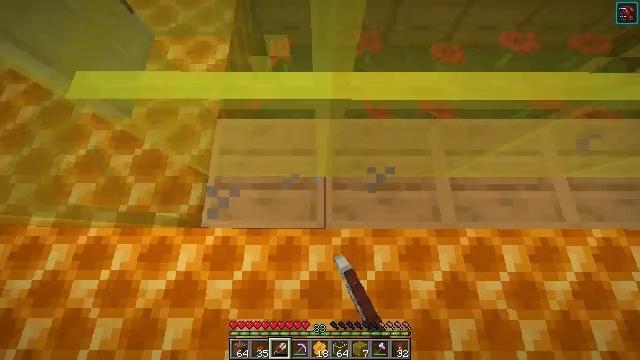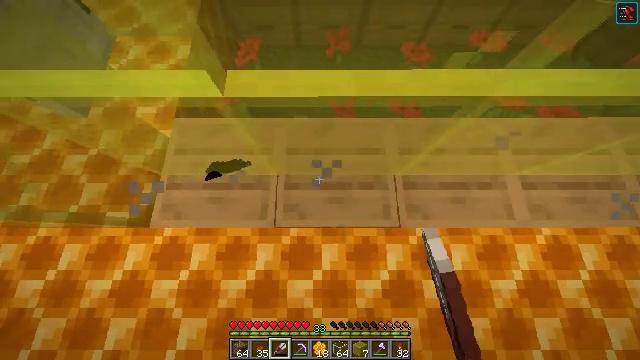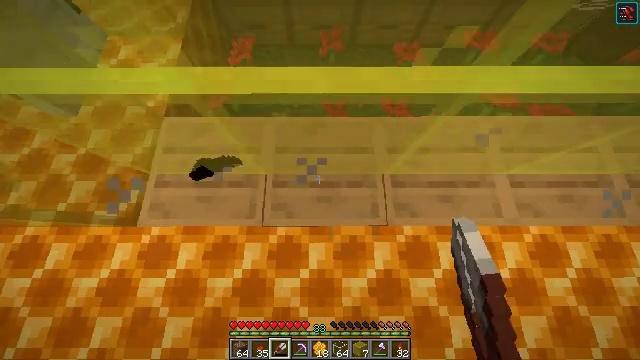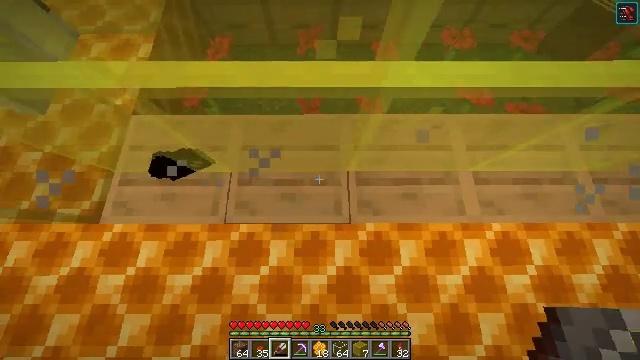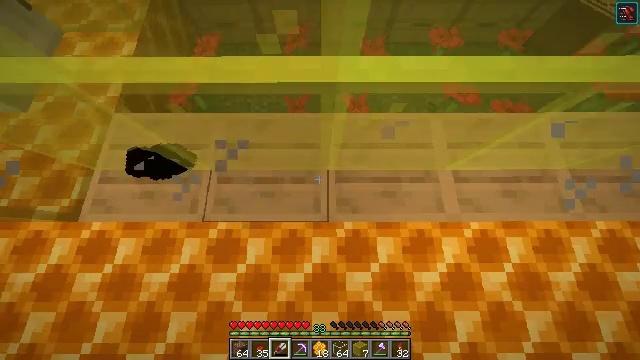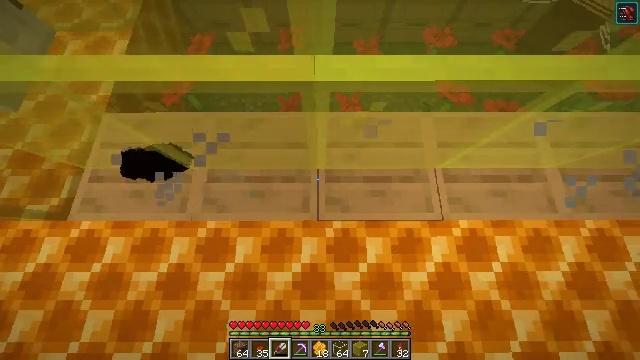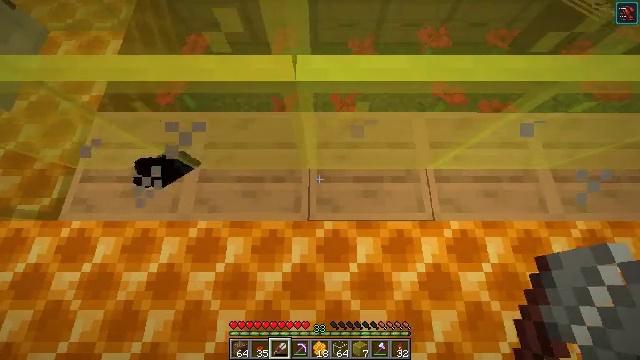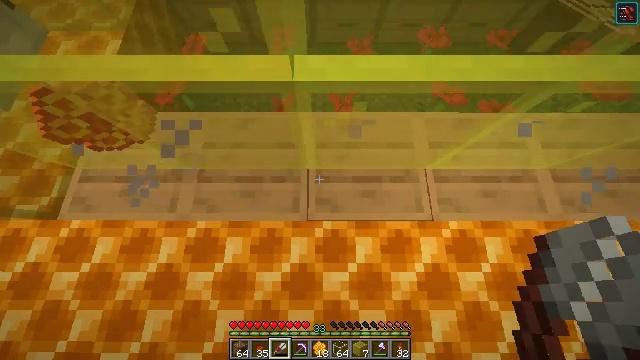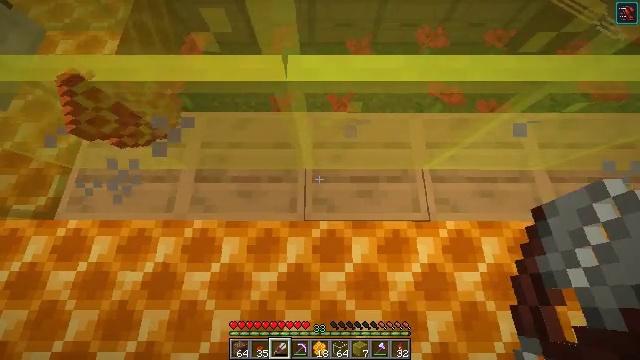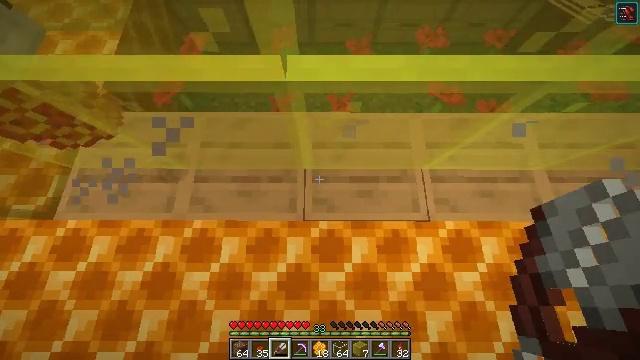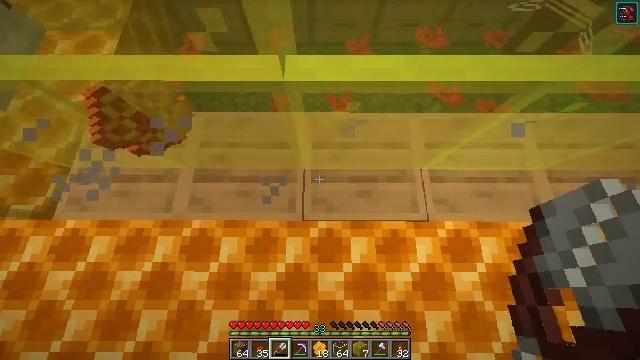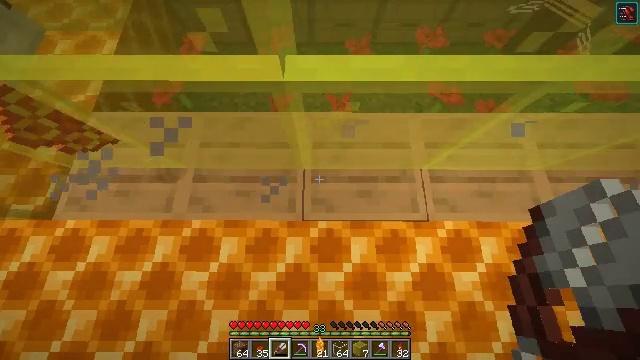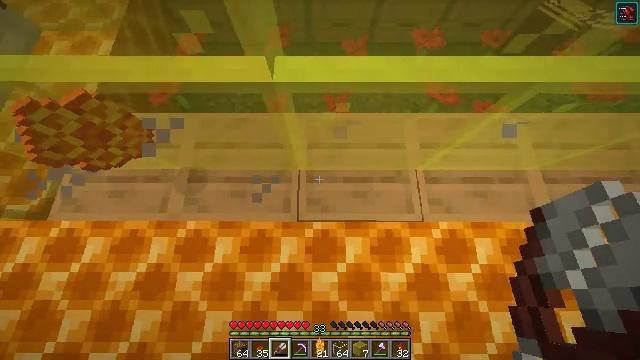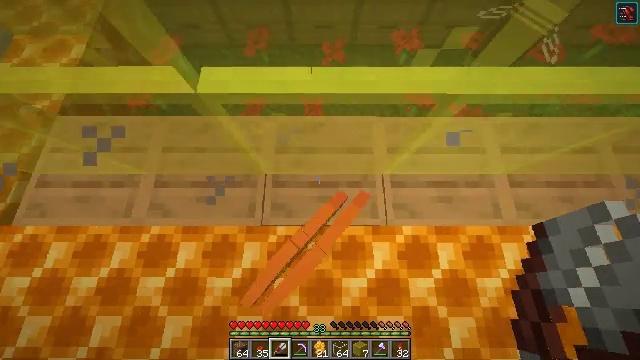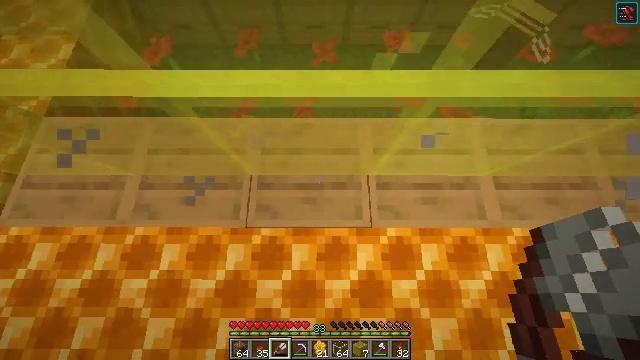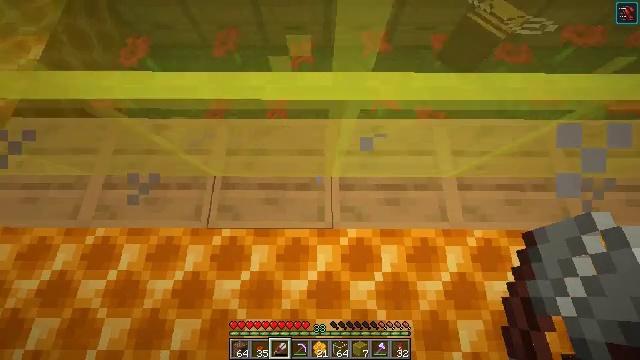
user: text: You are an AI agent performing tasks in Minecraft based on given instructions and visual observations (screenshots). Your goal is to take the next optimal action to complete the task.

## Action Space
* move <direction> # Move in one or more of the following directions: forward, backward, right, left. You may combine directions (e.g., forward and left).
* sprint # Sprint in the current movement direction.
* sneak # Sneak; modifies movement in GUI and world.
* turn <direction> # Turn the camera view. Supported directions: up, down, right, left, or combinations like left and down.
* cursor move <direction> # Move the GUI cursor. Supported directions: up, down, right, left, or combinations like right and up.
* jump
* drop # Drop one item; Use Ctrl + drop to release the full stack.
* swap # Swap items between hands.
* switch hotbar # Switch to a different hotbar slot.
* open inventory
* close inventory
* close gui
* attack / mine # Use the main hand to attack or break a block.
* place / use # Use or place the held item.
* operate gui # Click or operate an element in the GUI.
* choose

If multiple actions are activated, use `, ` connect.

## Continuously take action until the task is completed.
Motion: motion action
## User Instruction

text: Combine 4 honeycombs to form a honeycomb block.
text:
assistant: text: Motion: move right, use / place
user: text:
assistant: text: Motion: move right, use / place
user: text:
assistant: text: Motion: use / place
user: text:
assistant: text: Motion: use / place
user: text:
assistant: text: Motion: use / place
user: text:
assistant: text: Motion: use / place
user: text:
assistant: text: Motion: use / place
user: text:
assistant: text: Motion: use / place
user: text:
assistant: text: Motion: use / place
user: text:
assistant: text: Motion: use / place
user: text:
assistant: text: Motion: use / place
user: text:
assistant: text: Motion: move right, use / place
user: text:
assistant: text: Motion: move right, use / place
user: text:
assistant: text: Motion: move right, use / place
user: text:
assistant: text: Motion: move right, use / place
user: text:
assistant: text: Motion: move right, use / place
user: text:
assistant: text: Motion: move right, use / place
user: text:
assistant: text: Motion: use / place
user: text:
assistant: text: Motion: use / place
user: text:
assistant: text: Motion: move right, use / place
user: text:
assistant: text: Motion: move right, use / place
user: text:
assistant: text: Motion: move right, use / place
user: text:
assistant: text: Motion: move right, use / place
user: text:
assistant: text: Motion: move right, use / place
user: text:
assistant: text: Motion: move right, use / place
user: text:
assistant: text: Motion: move right, use / place
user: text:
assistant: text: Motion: use / place
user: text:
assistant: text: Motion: turn right, use / place
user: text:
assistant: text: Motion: turn right, use / place
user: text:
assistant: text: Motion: move right, use / place